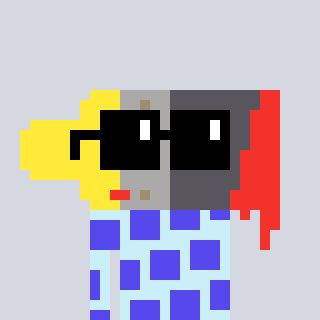
a pixel art character with square black sunglasses, a paintbrush-shaped head and a cold-colored body on a cool background